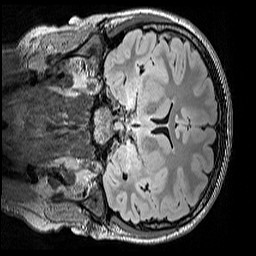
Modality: FLAIR
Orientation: coronal
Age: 13
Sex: male
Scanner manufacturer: siemens
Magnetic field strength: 3 T
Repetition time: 5 s
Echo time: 0.388 s